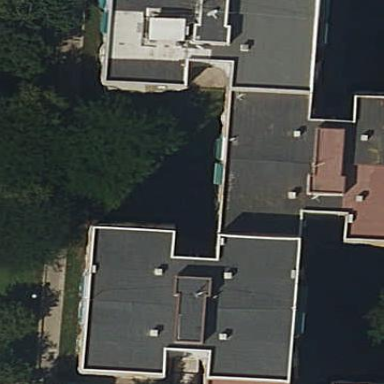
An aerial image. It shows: Image showing building with apartments.